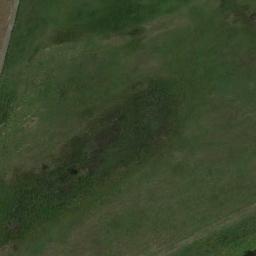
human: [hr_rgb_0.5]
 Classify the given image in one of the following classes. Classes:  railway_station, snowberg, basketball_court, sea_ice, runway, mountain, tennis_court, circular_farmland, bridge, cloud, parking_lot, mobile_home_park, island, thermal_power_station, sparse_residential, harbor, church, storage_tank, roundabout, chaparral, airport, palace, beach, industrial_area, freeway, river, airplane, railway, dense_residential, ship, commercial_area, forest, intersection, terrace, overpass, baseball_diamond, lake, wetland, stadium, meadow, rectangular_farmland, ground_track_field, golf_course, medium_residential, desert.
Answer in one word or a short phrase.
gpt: meadow